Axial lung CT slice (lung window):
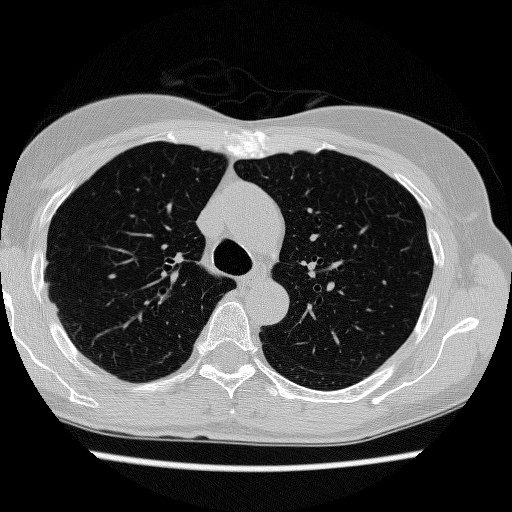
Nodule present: no